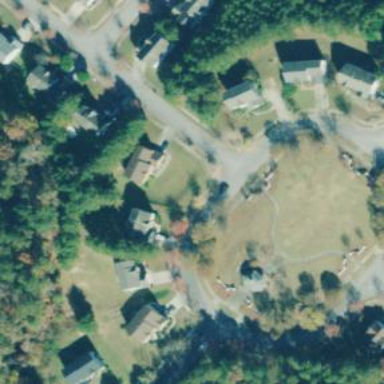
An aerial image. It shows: Residential road with roundabout.